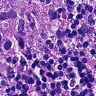
Metastatic tissue present: yes